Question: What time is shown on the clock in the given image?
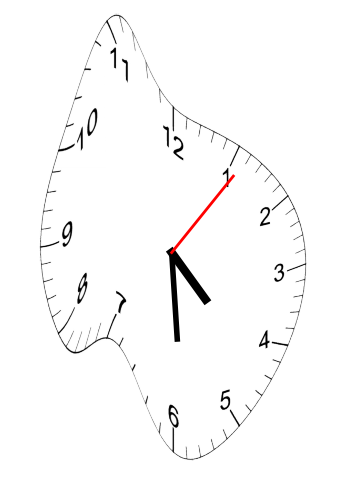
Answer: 04:29:06